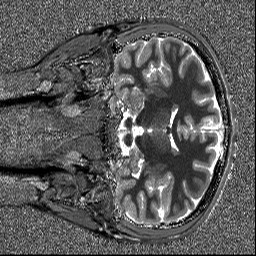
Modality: T1map
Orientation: coronal
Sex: male